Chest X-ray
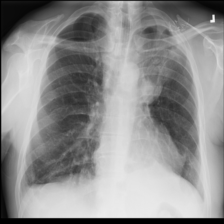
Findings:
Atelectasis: negative
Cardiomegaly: negative
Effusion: negative
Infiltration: negative
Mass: positive
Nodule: negative
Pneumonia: negative
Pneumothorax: negative
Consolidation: negative
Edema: negative
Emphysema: negative
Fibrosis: negative
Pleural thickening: positive
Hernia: negative